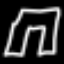
Label: pants